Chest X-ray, PA view. Patient: 33 years old, sex F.
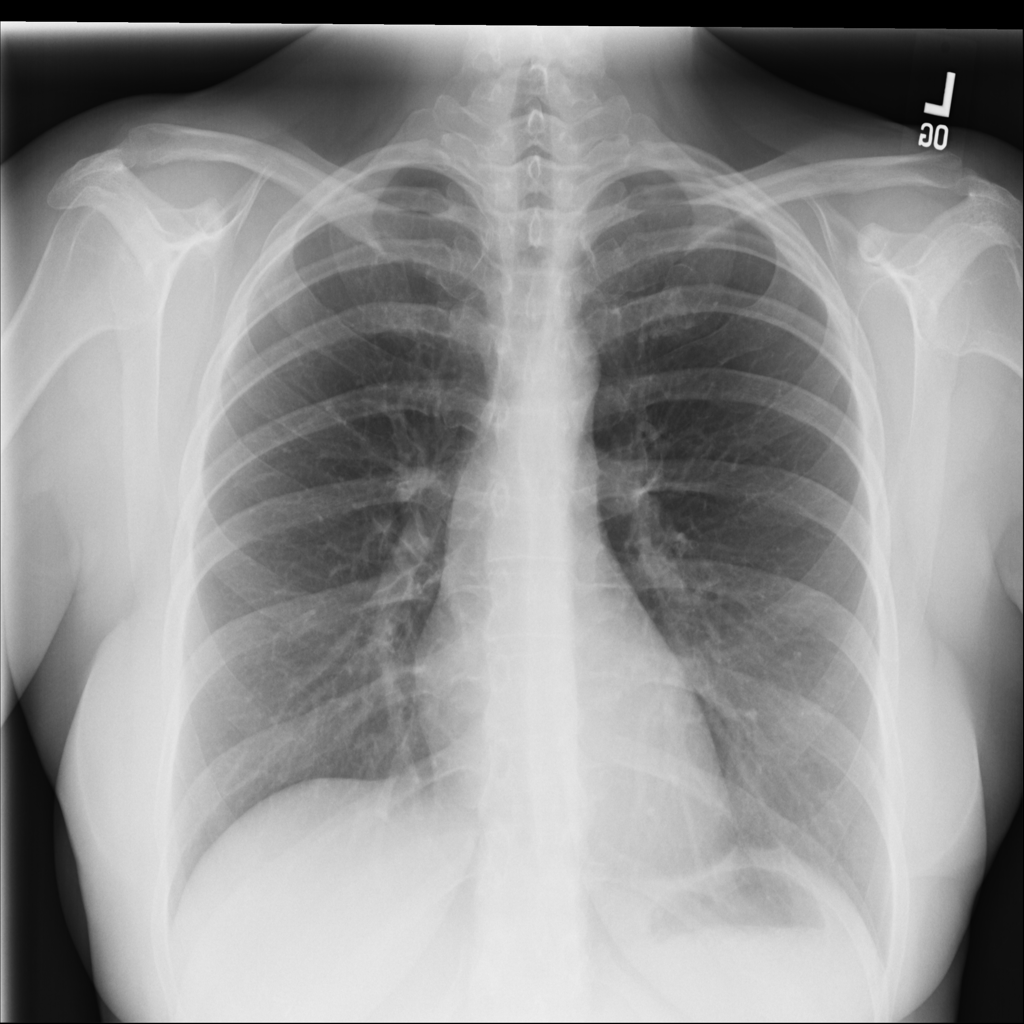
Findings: No Finding